Question: Given 'n' images in a png/jpeg format and 'n' corresponding coordinates in 2 dimensions (x,y): I would like to plot these images at the given coordinates on a single plot. If I find the images to be too big, I would ideally like to plot them as a smaller/scaled version at the given coordinates. How can i achieve such a plot in R?
An example of how such a plot would look is given below:

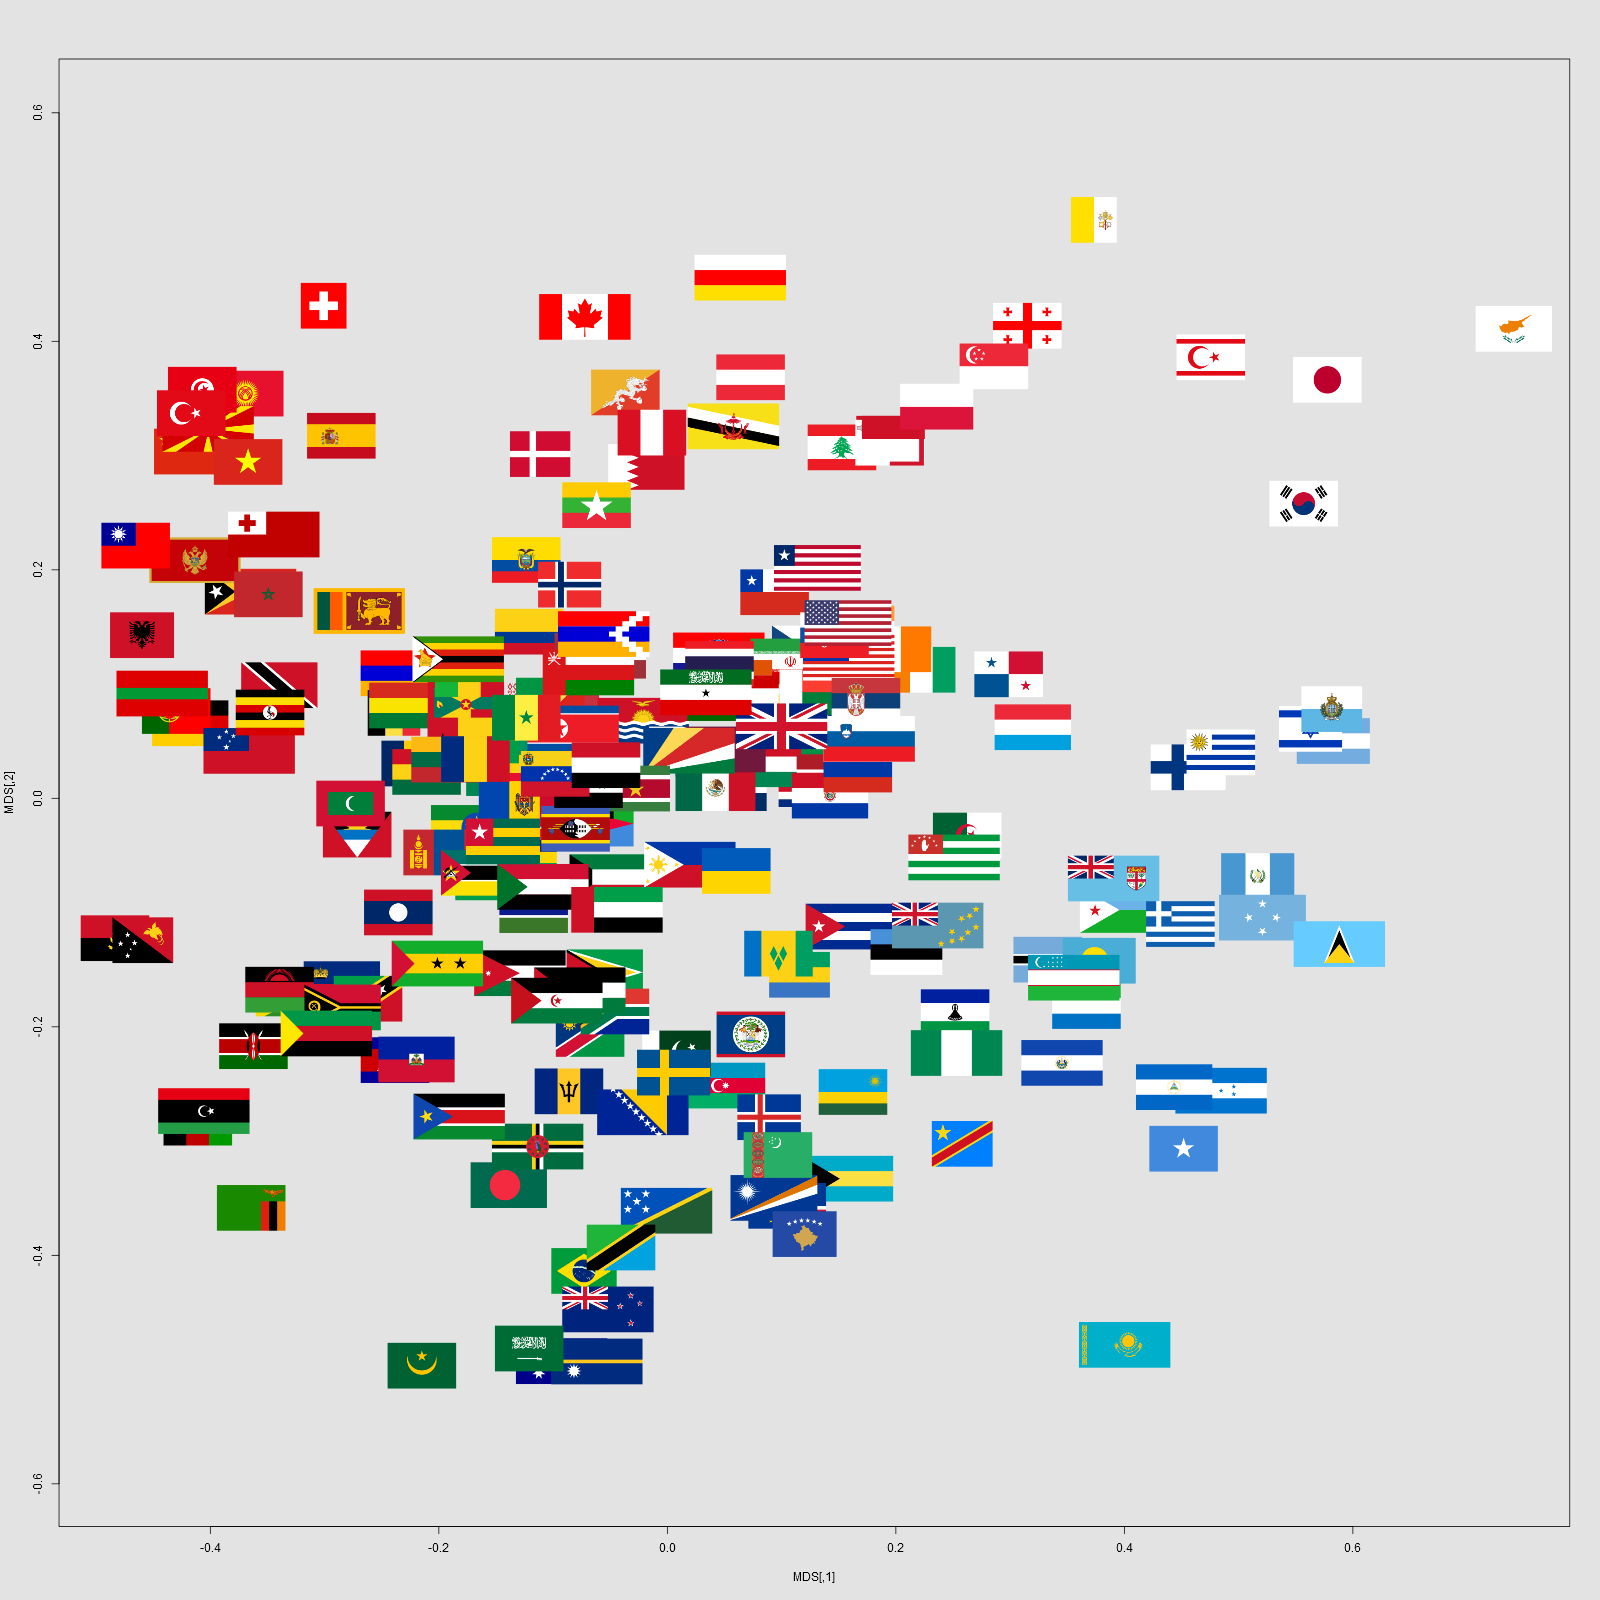
Answer: '''
xy <- data.frame(x=runif(10, 0, 100), y=runif(10, 0, 100))
require(png)
img <- readPNG(system.file("img", "Rlogo.png", package="png"))
thumbnails <- function(x, y, images, width = 0.1*diff(range(x)),
height = 0.1*diff(range(y))){
images <- replicate(length(x), images, simplify=FALSE)
stopifnot(length(x) == length(y))
for (ii in seq_along(x)){
rasterImage(images[[ii]], xleft=x[ii] - 0.5*width,
ybottom= y[ii] - 0.5*height,
xright=x[ii] + 0.5*width,
ytop= y[ii] + 0.5*height, interpolate=FALSE)
}
}
plot(xy, t="n")
thumbnails(xy[,1], xy[,2], img)
'''